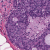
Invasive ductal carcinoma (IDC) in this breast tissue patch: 0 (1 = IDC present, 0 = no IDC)